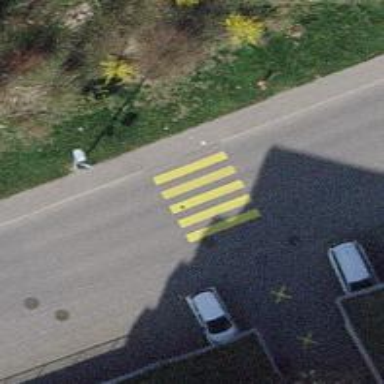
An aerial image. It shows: Uncontrolled zebra crossing on the road.